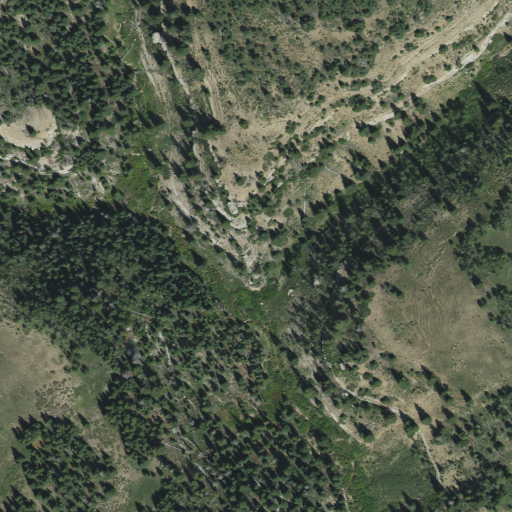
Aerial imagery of valley in Utah named Adams Hollow containing evergreen forest, shrub, mixed forest, and deciduous forest